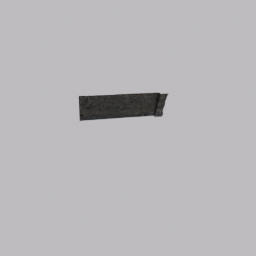
Label: architecture